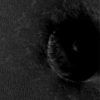
Label: dusty